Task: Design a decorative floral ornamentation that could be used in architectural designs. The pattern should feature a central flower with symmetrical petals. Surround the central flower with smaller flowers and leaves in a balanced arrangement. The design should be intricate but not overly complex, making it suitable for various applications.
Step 590:
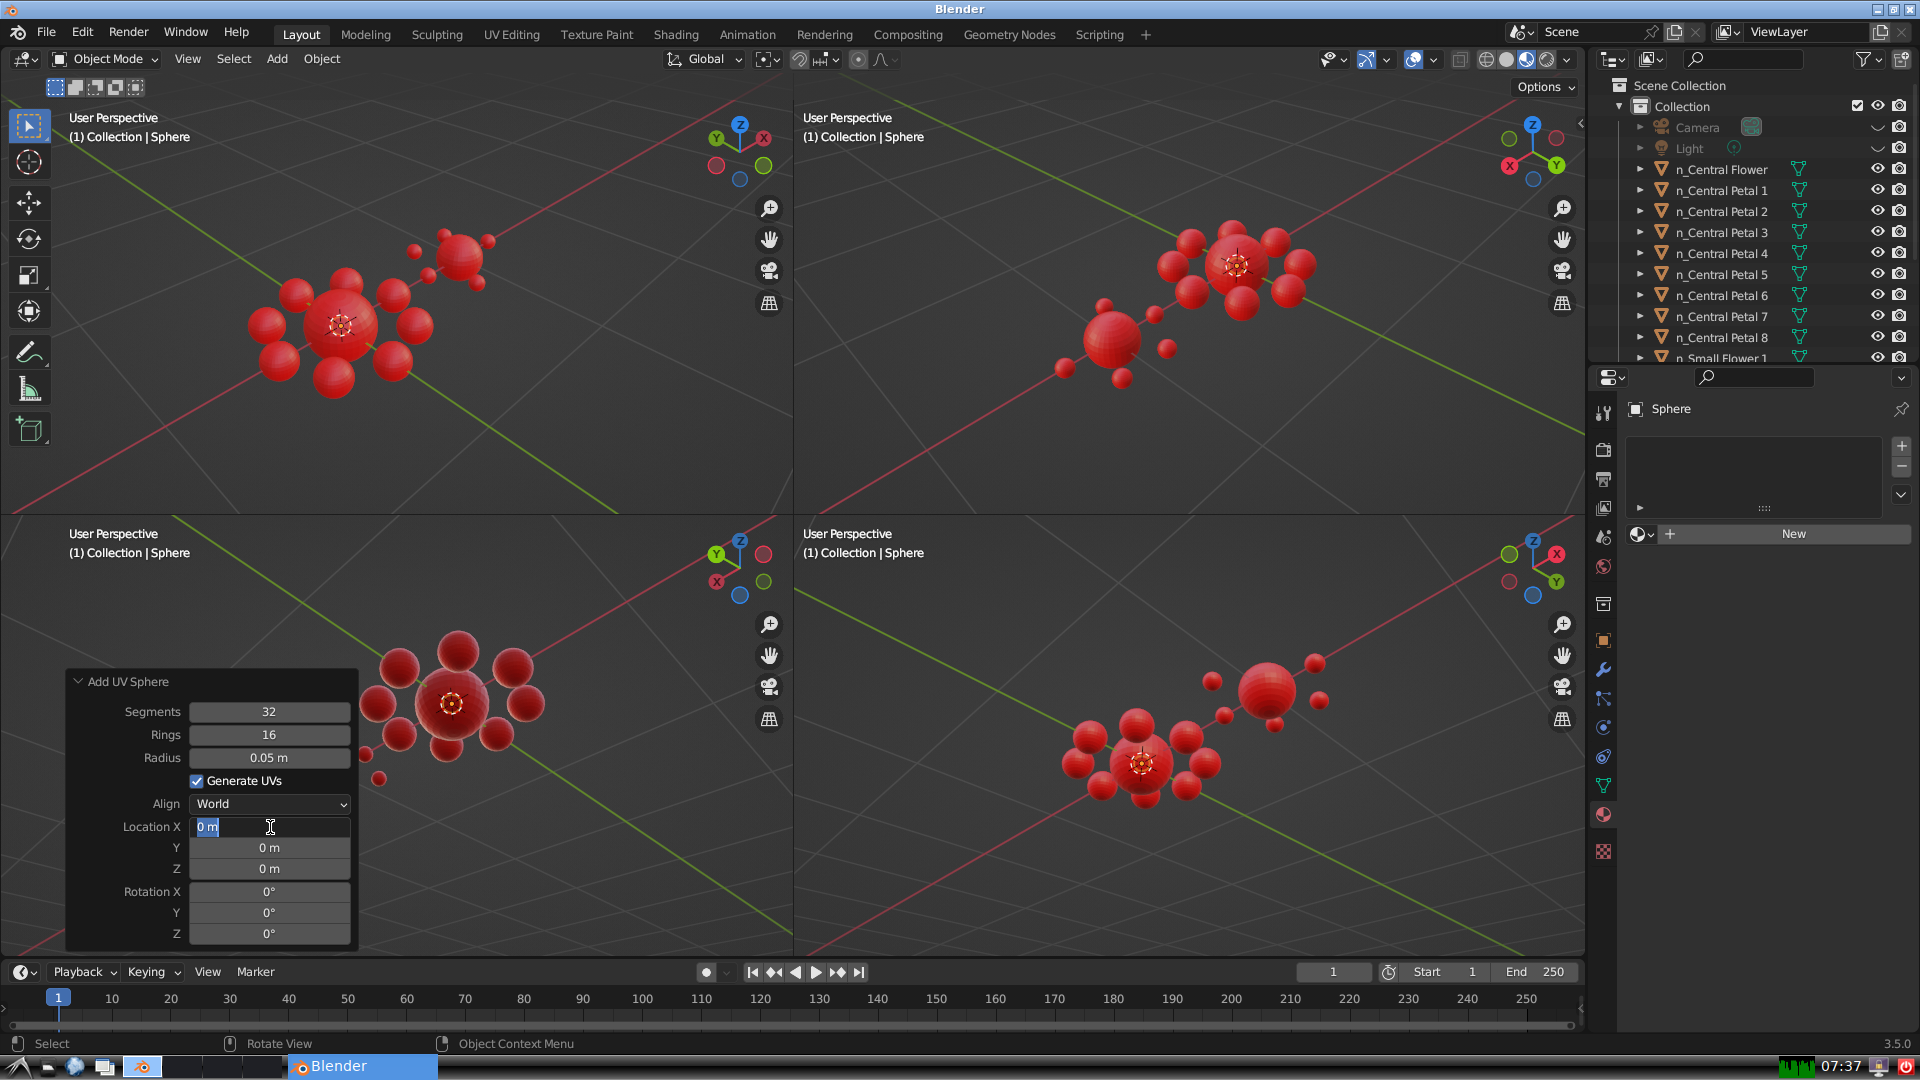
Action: input_text: 1.15